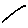
Label: line